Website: macys
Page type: customer-info-address
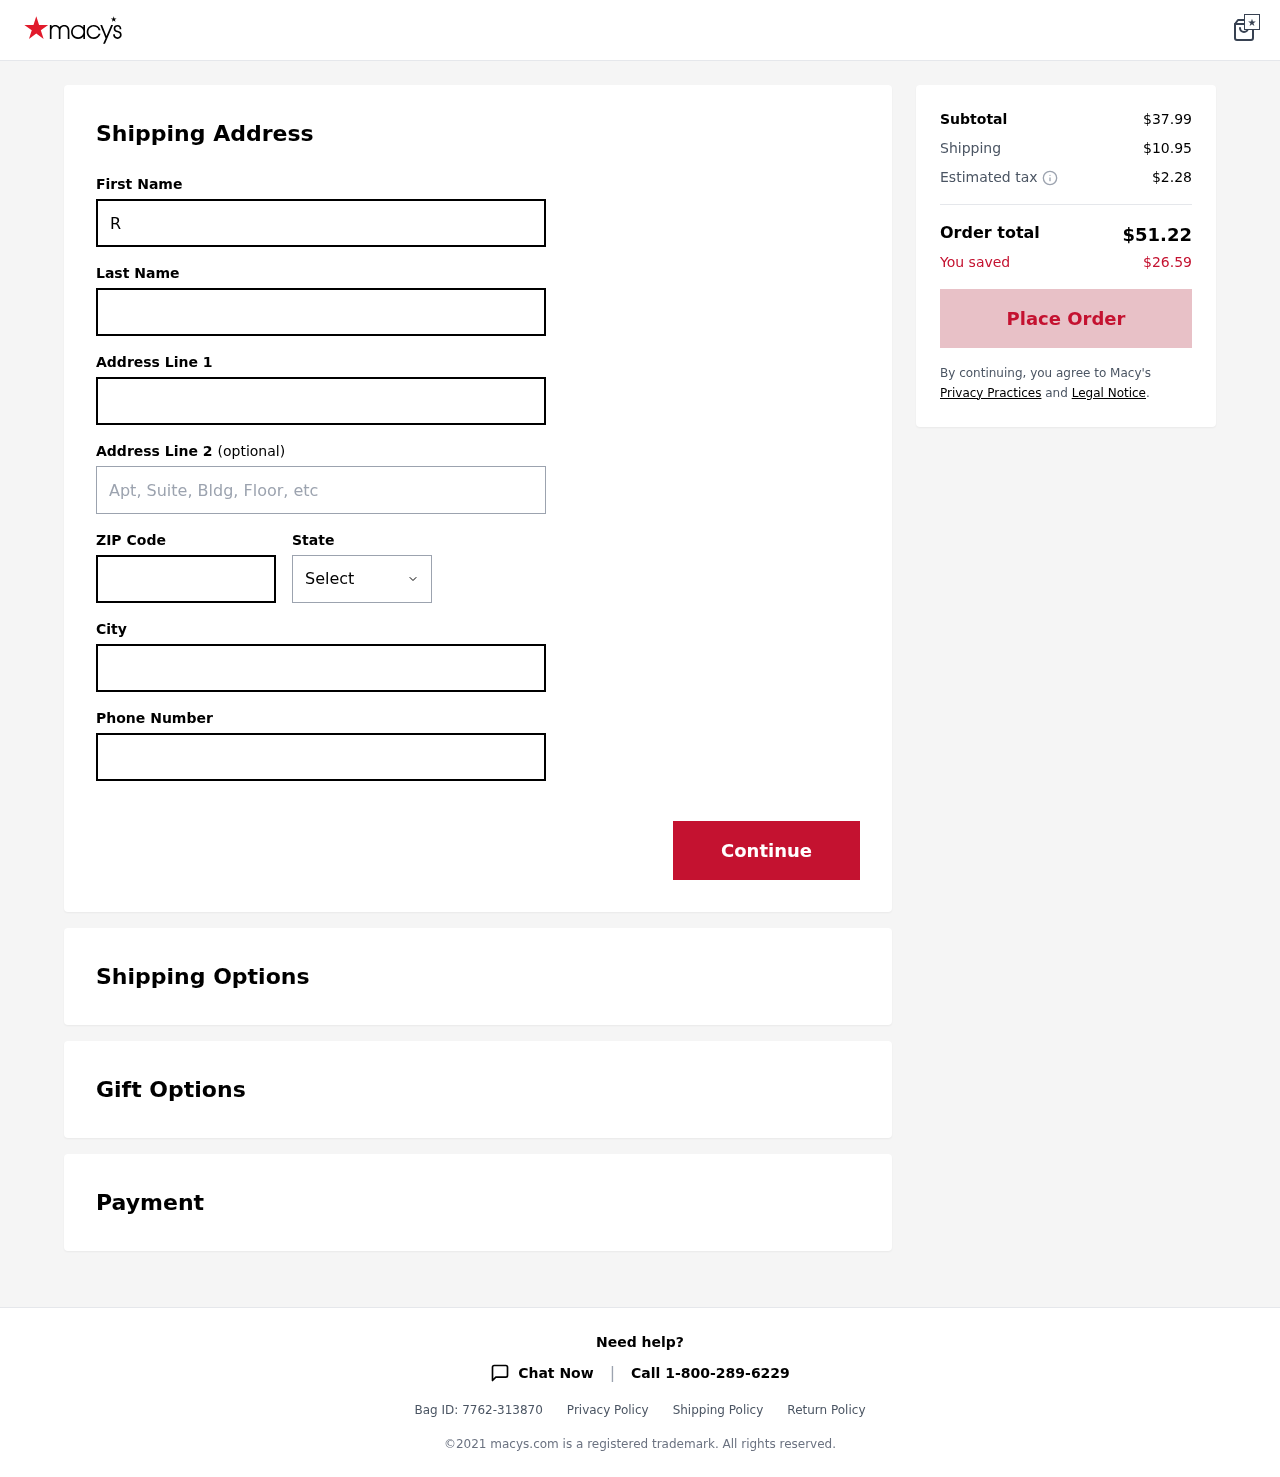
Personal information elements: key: PII_CITY
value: South Brooke
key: PII_FIRSTNAME
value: Ronnie
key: PII_LASTNAME
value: Johnson
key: PII_PHONE
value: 3155764602
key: PII_POSTCODE
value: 23913
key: PII_STATE
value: Indiana
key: PII_STREET
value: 9332 Scott Mountain
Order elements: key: ORDER_SUBTOTAL
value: $37.99
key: ORDER_SHIPPING_COST
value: $10.95
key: ORDER_TAX
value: $2.28
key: ORDER_TOTAL
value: $51.22
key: ORDER_SAVINGS
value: $26.59